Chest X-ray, PA view. Patient: 65 years old, sex F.
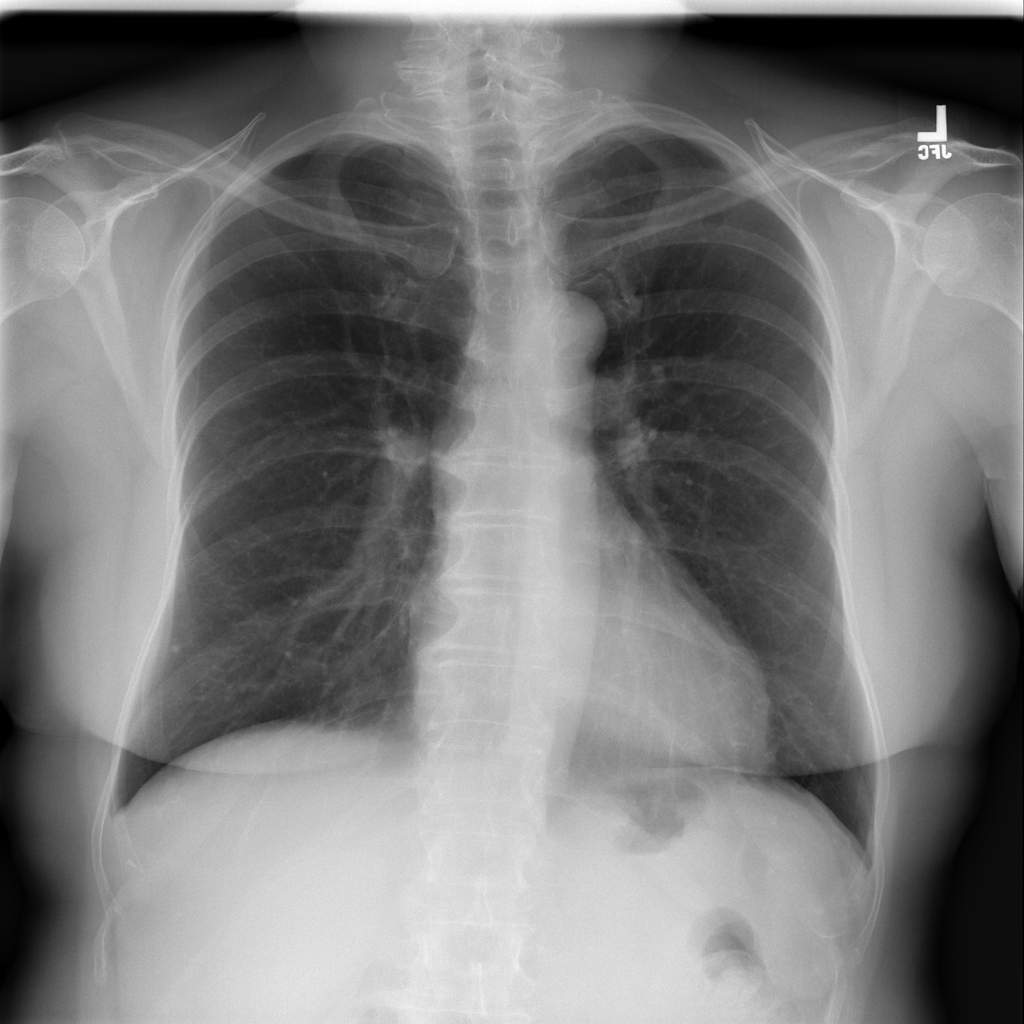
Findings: No Finding